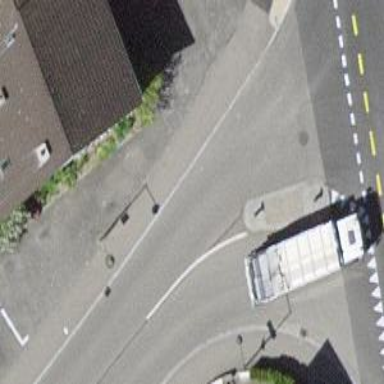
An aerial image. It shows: Platform for public transport is situated by the road.